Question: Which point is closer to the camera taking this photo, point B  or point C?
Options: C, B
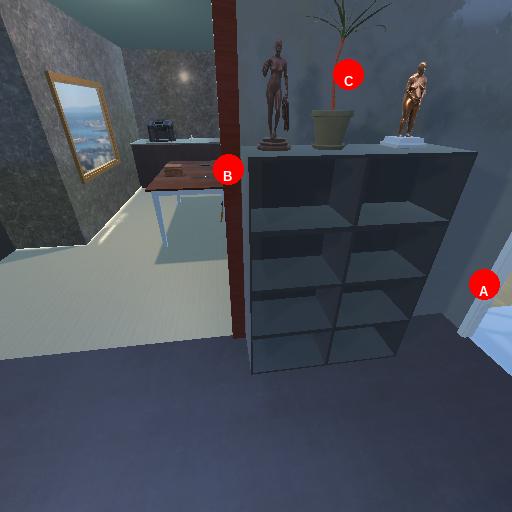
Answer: C